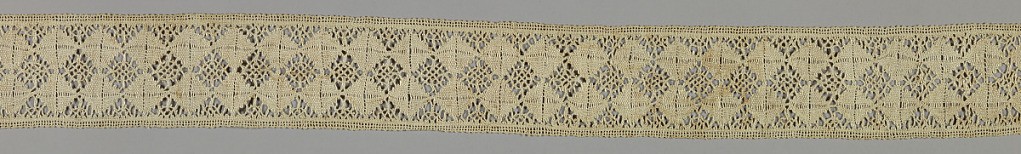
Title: Band
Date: late 19th century
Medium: cotton technique: bobbin lace
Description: Band of bobbin lace in a provincial style has rows diamond shapes, alternately open with ovals in the center, and others closely worked giving the appearance of plain weave.